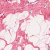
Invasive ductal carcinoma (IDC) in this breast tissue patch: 0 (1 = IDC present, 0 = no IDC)